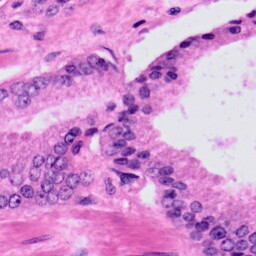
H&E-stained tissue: Prostate